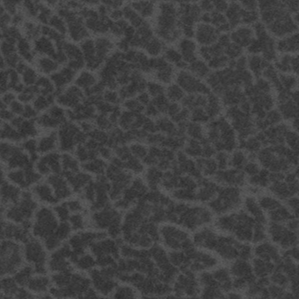
Label: frost